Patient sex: M
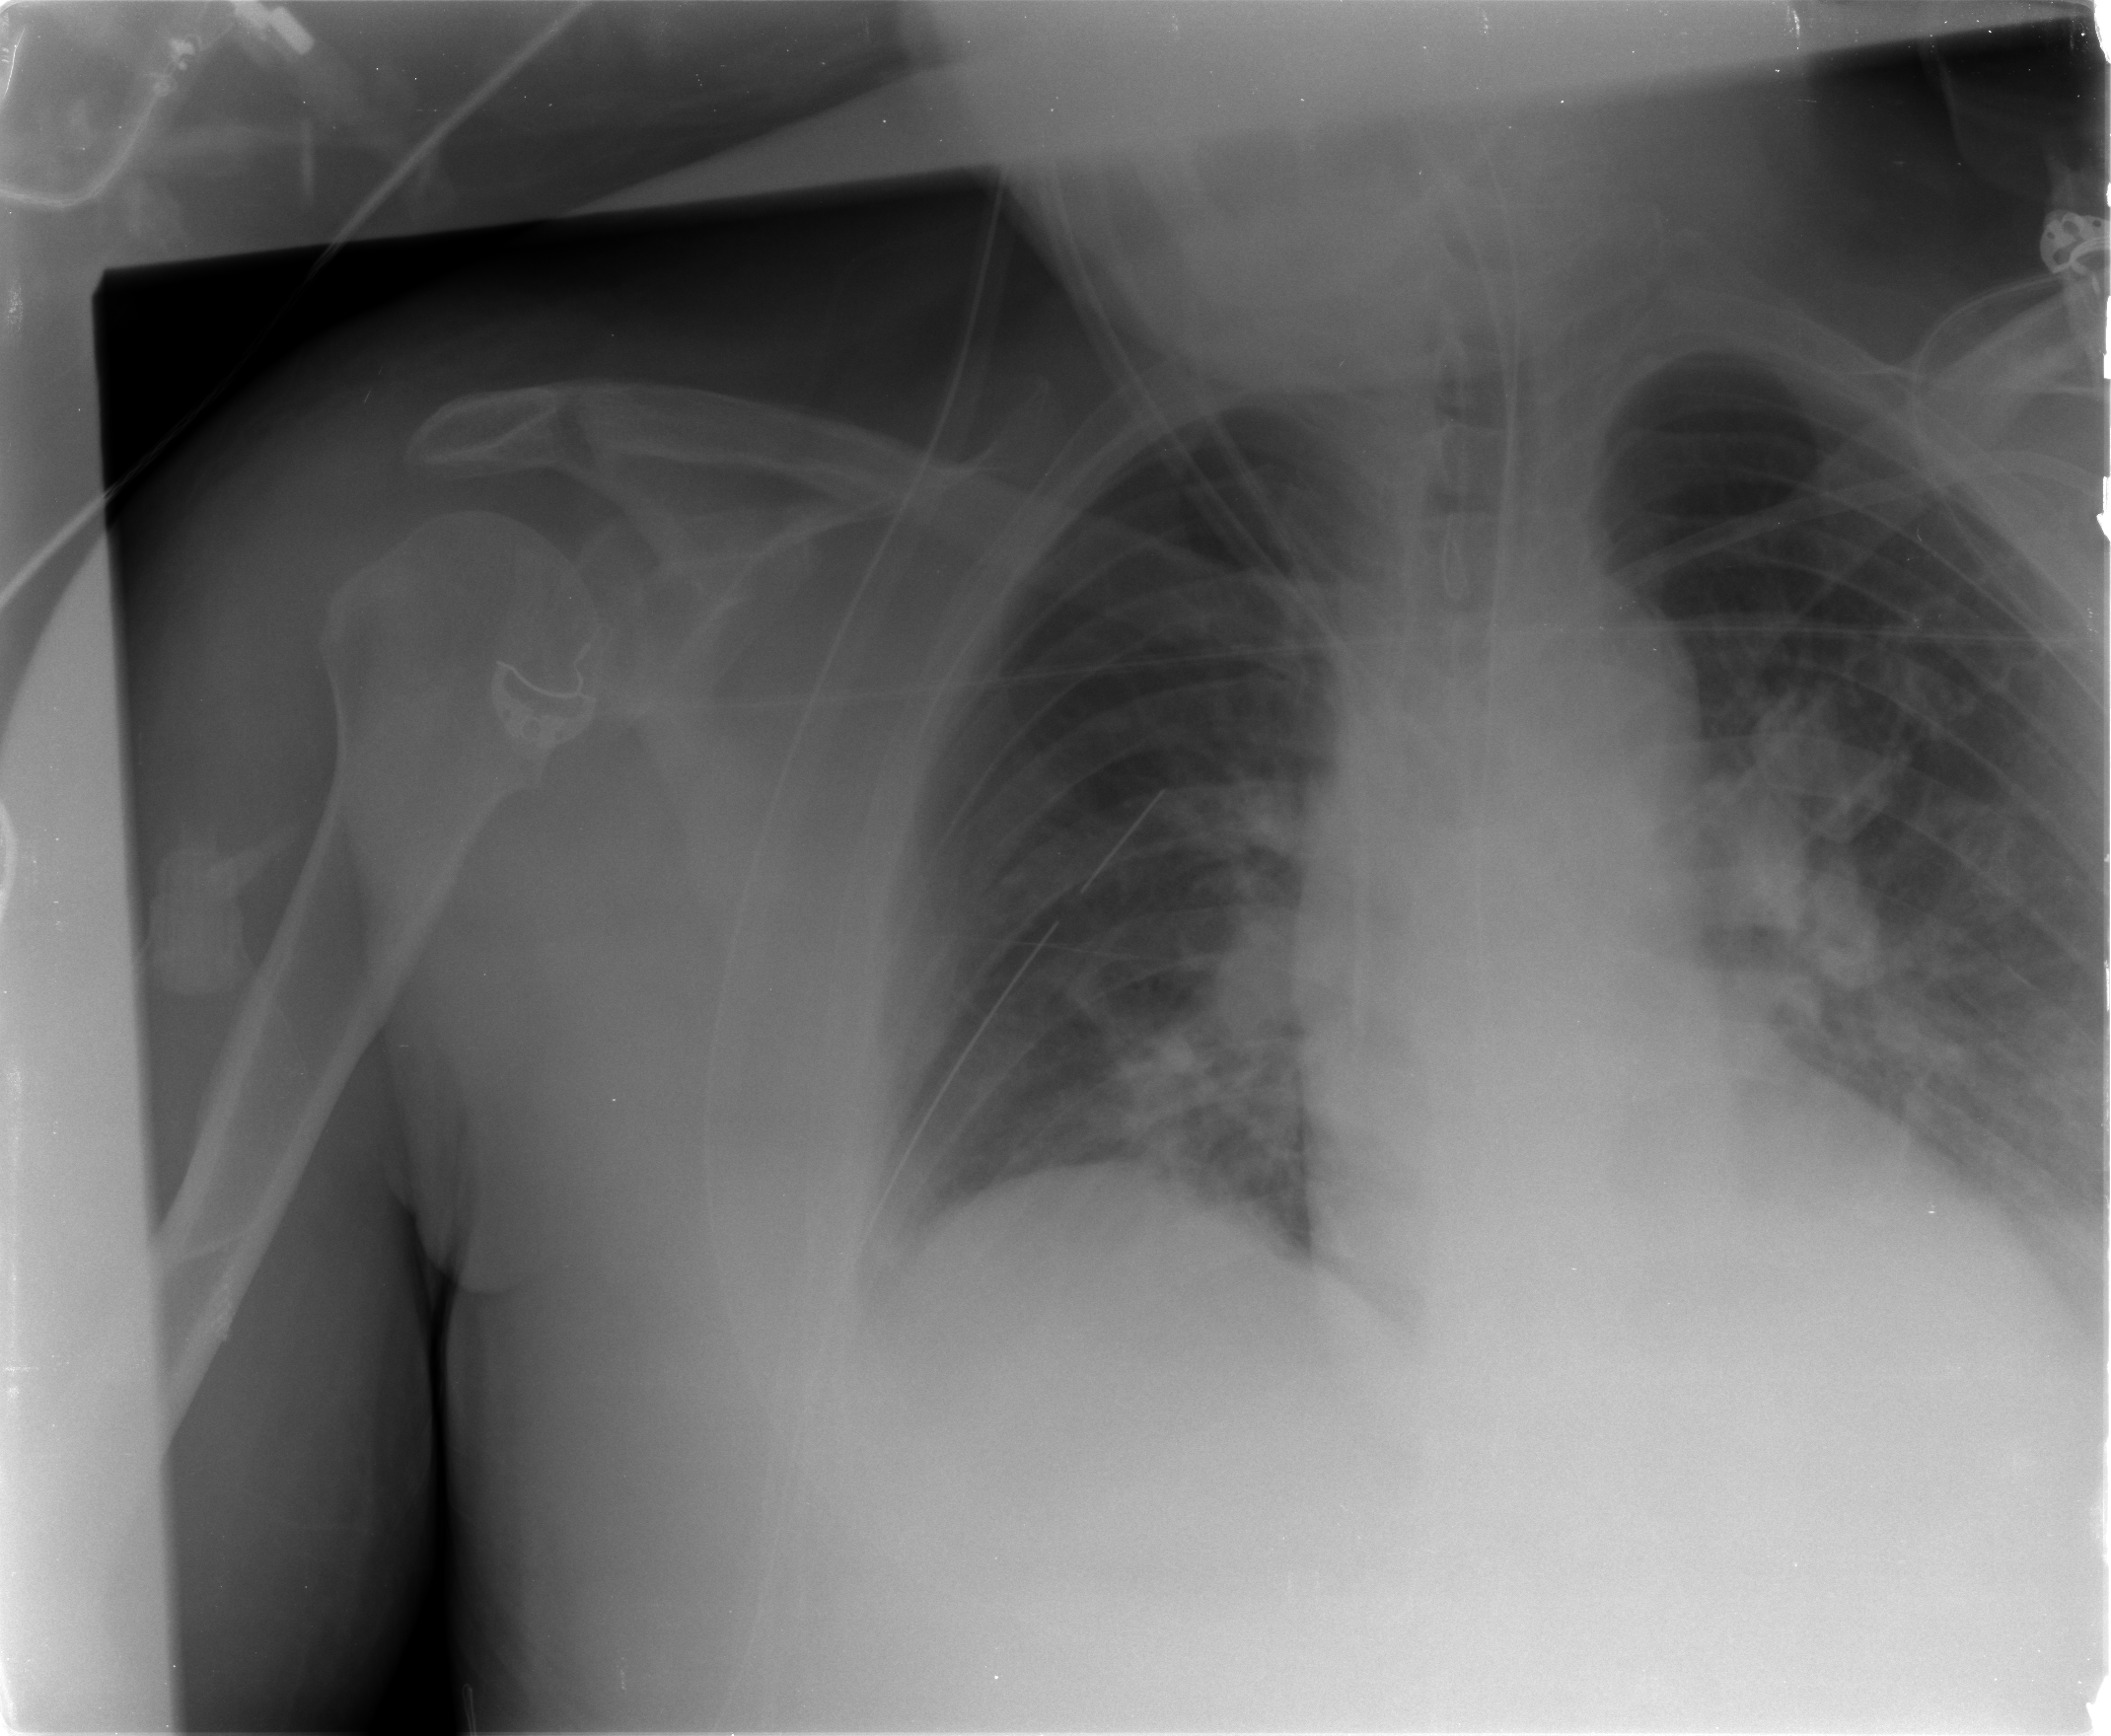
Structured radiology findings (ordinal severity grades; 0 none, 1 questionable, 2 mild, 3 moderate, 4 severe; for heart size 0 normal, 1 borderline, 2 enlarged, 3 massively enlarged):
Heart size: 0
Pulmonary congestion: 2
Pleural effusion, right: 1
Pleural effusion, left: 2
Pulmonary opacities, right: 1
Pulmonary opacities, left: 2
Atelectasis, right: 2
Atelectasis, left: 2